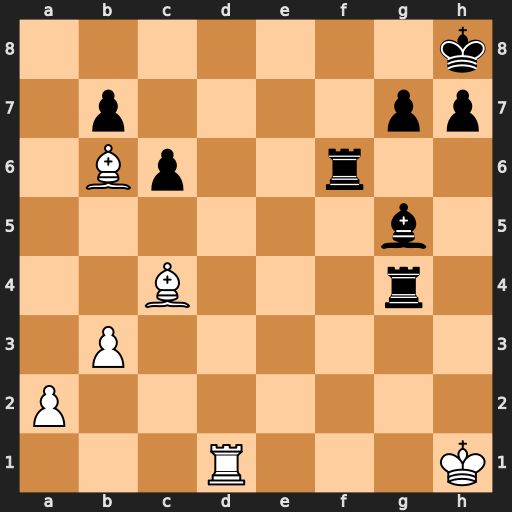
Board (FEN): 7k/1p4pp/1Bp2r2/6b1/2B3r1/1P6/P7/3R3K
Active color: w
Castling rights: -
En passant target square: -
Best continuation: Rd8+ Rf8 Rxf8#